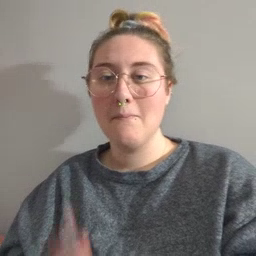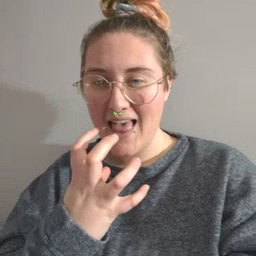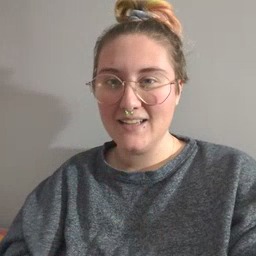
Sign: mad